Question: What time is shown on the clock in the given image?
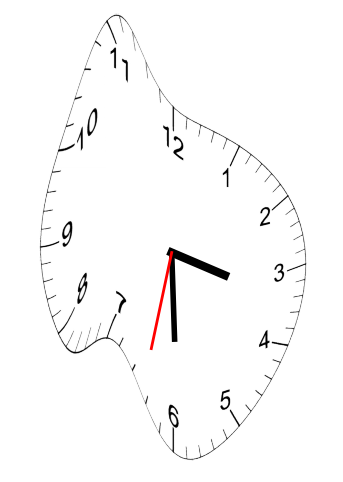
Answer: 03:29:32